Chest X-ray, PA view. Patient: 25 years old, sex F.
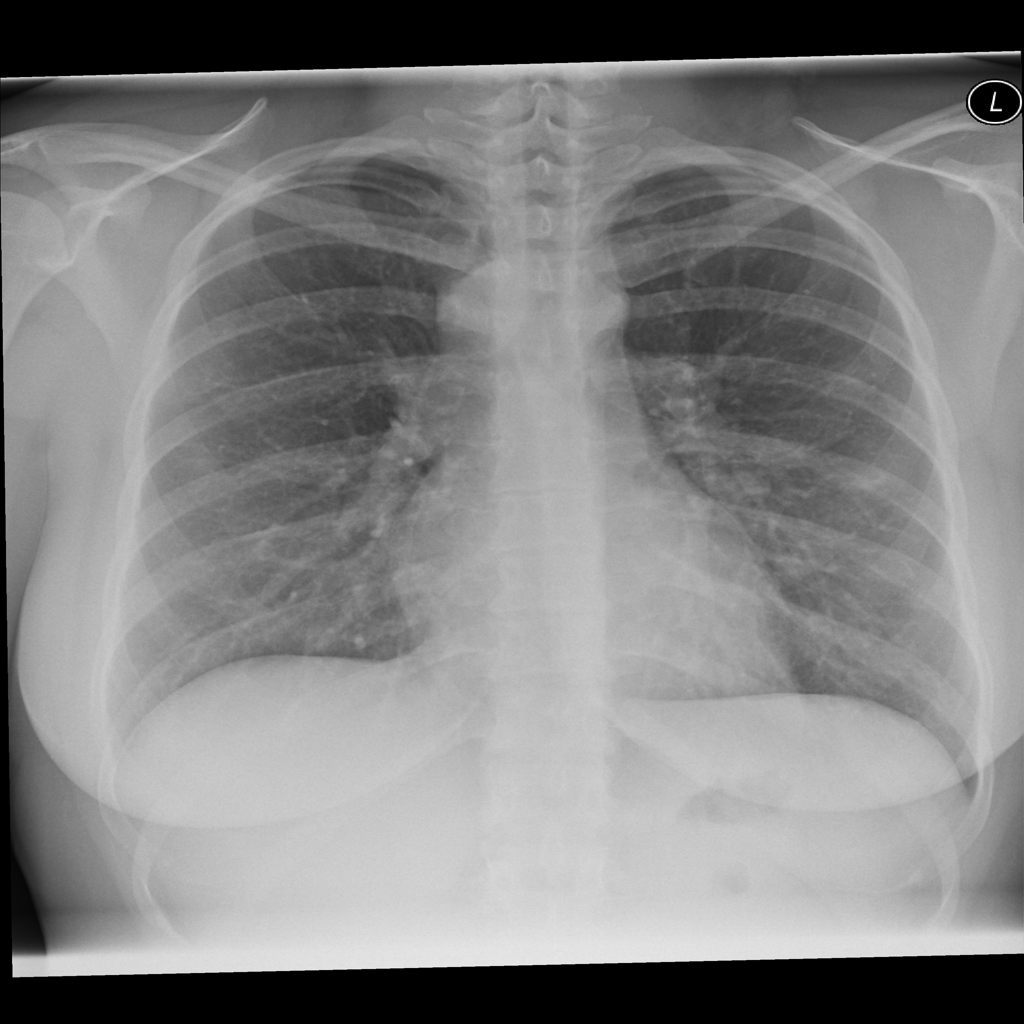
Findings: Nodule